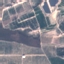
Label: PermanentCrop